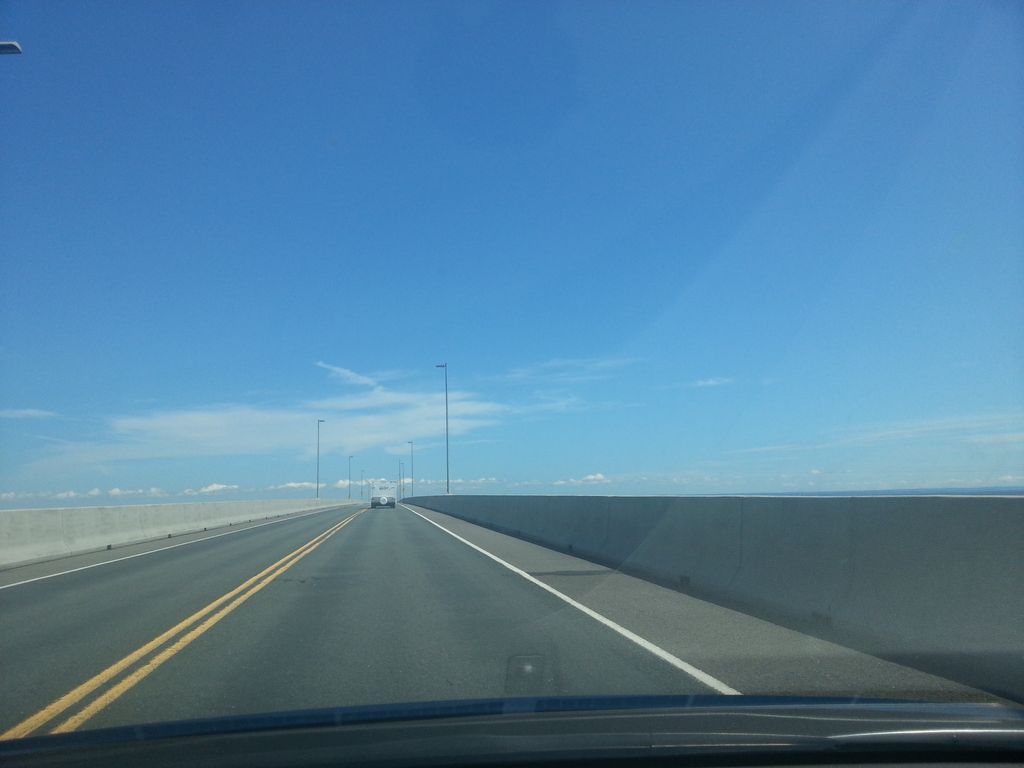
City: charlottetown